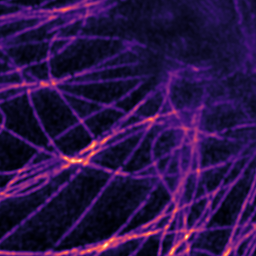
Label: Super-resolution Microtubules image